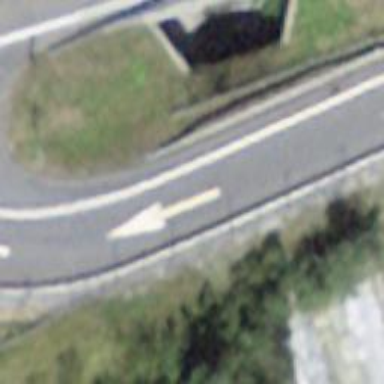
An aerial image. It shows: Asphalt surface bridge on trunk link highway.